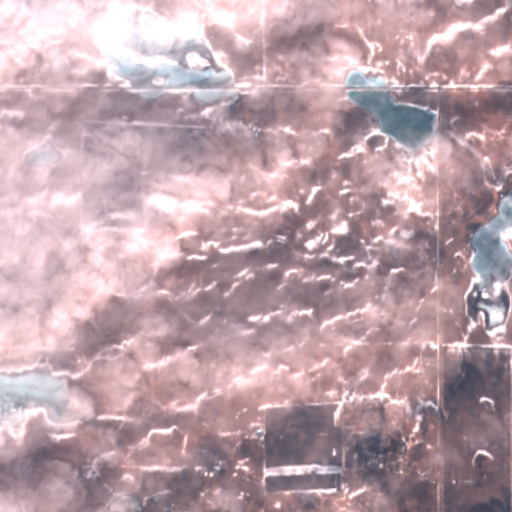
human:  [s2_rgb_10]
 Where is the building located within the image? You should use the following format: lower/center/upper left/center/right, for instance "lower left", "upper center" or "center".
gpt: The building is located in the lower right of the image.
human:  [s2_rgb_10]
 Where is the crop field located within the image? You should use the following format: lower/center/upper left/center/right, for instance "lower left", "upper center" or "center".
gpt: There is no crop field in the image.